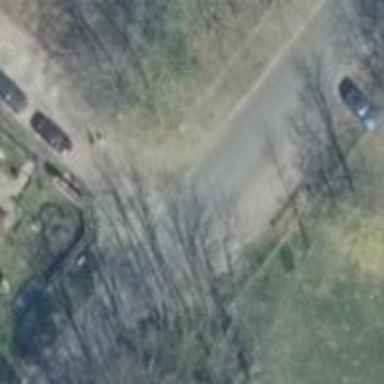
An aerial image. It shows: Residential road.